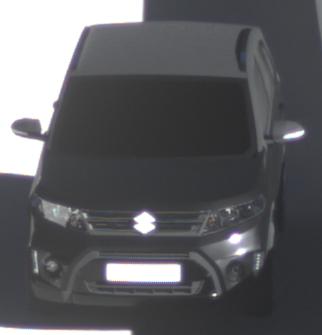
Make: Suzuki
Model: Vitara 1.6
Detailed model: Vitara (LY)
Model produced from: 2015/04
Model produced until: 2018/08
Doors: 5
Color: black
Road condition: dry road
Daytime: morning or afternoon
Contrast: high contrast